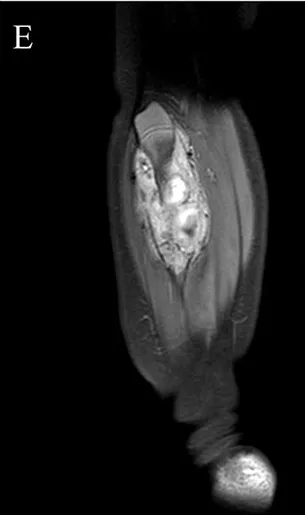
MRI revealing a massive vascular tumor with surrounding soft tissue hyperplasia and involvement of the proximal fibular epiphyseal plate.
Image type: radiology (mri)